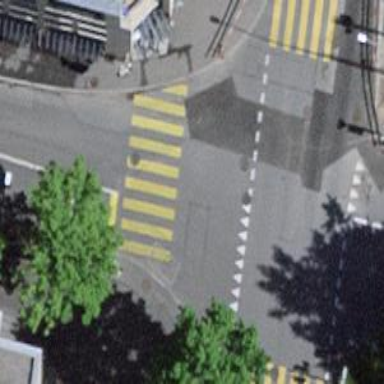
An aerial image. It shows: Road crossing with traffic signals.